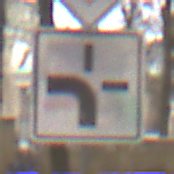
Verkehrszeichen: VerlaufVorfahrtsstrasse1
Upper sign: Vorfahrtsstrasse
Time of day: Midday
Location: Outdoor (Nature)
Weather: Overcast
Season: NotSpecified
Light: Natural